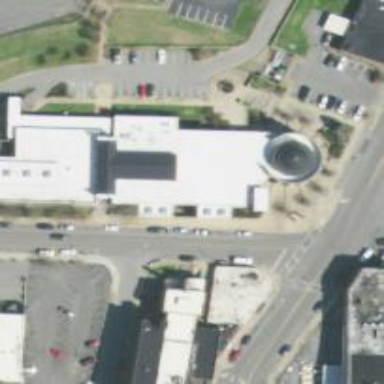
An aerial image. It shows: Building that serves as library.